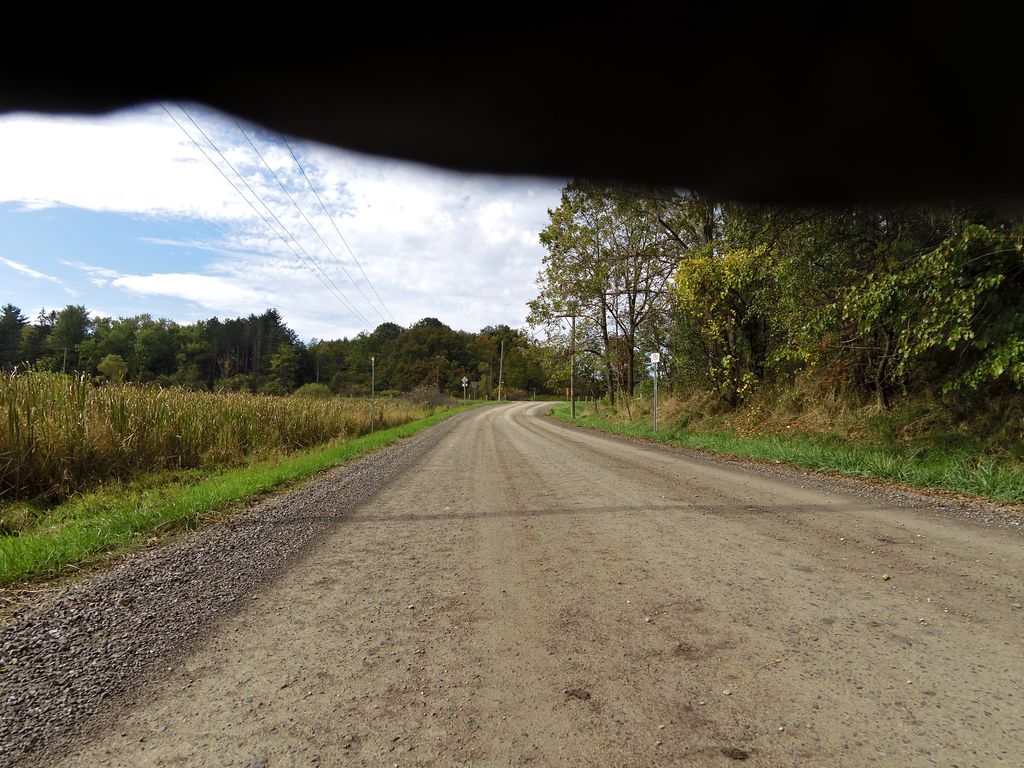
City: hamilton